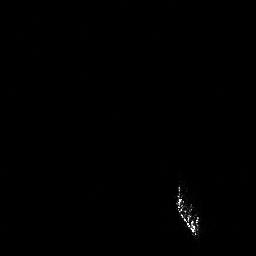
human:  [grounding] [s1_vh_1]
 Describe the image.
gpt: In the satellite image, there is  <ref>1 medium ship </ref> <box>[[67, 70, 77, 92, 0]]</box> located at bottom right.